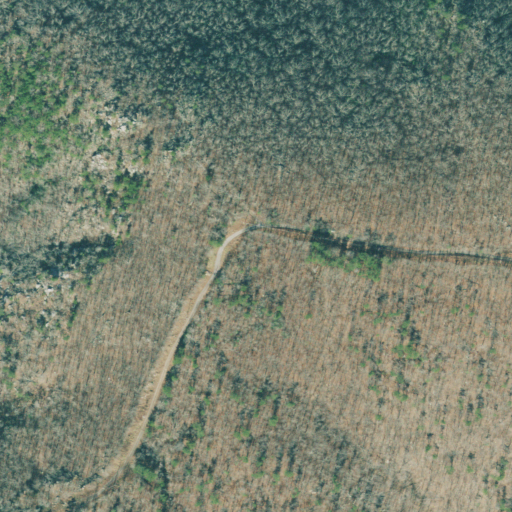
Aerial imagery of mountain in Georgia named Pine Log Mountain containing deciduous forest, mixed forest, and evergreen forest